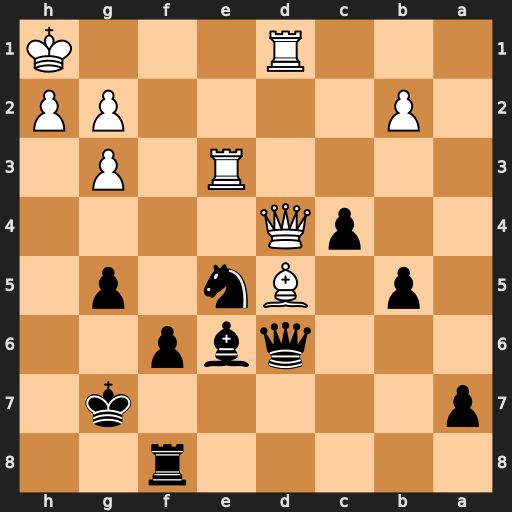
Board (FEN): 5r2/p5k1/3qbp2/1p1Bn1p1/2pQ4/4R1P1/1P4PP/3R3K
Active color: b
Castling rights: -
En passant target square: -
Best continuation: Rd8 Bxe6 Qxd4 Rxd4 Rxd4